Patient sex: M
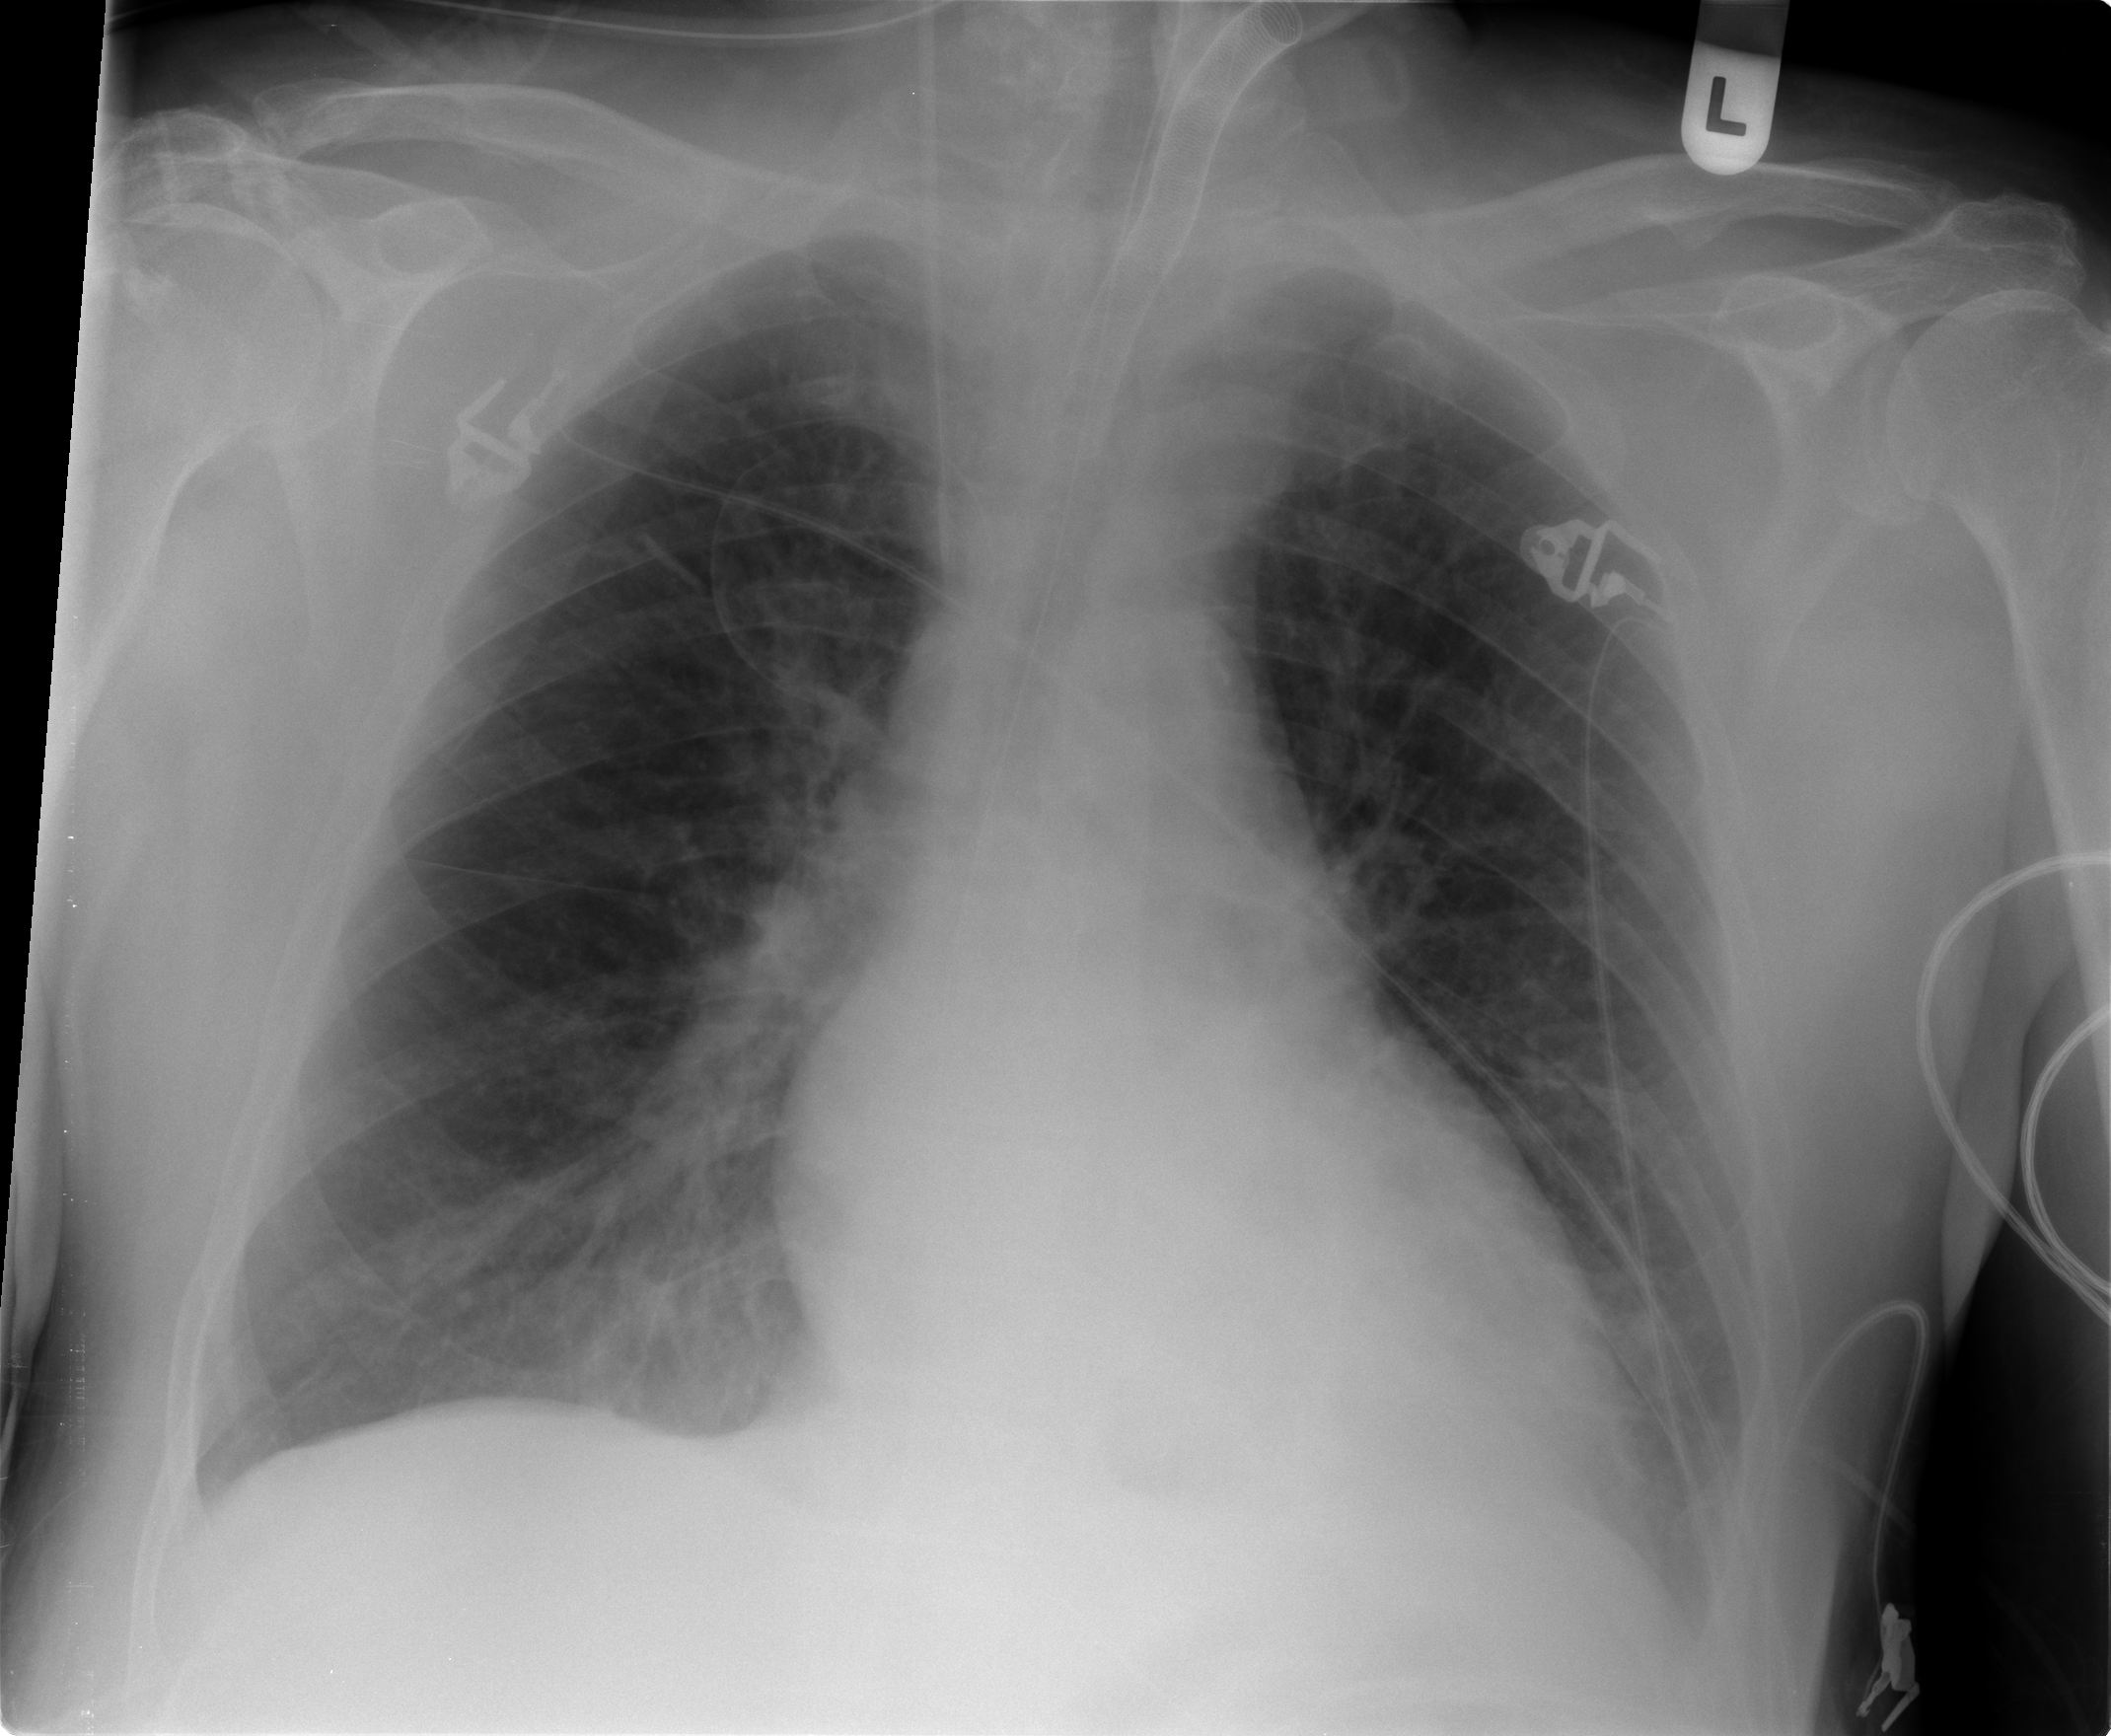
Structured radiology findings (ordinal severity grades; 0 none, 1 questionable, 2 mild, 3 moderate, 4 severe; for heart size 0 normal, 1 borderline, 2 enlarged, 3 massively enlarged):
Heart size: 1
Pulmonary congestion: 0
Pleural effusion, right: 0
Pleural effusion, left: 1
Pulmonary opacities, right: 0
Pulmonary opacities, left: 0
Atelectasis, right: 0
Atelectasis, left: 2